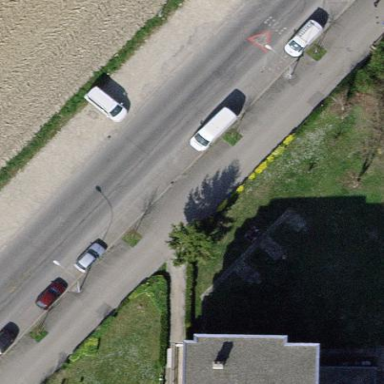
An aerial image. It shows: Parking available on the street side.